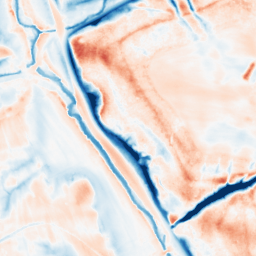
Category: multiscale
Decomposition family: dog_multiscale
Decomposition parameters: sigma_ratio: 1.6
n_scales: 6
base_sigma: 0.5
Upsampling method: quadratic
Upsampling parameters: scale: 2
Upsampling scale: 2